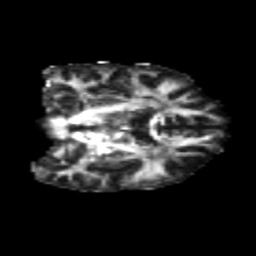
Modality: FA
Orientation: coronal
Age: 23
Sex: female
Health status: healthy
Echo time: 0.074 s